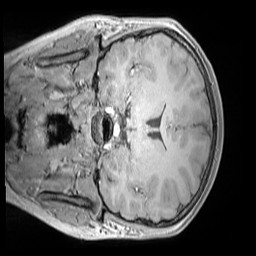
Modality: MP2RAGE
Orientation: coronal
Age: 12
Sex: male
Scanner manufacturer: siemens
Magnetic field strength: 3 T
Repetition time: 4 s
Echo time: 0.00303 s